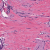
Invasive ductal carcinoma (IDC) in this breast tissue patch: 0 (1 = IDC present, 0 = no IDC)